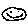
Label: smiley face